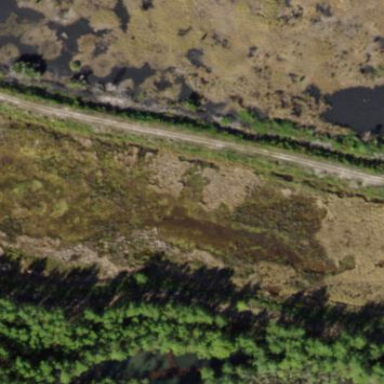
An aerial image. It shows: Marsh wetland.